Question: I am a beginner in scala, I just installed it, but after installation I couldn't use it on netbeans, despite I have already integrated and I didn't find it on my list of projects creation. any idea please
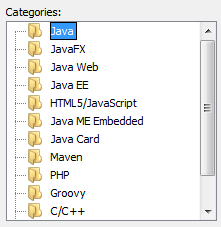
Answer: You have to install the latest version of netbeans 8.2 giving in <URL> which have an integrated support for scala language
Please refer to the <URL> for more information
If you still want to use your version of Netbeans, it's very simple you just have to install the necessary plugins and the option will be one of list of choices when you create a new Project.
Hope this helps. Best Regrards